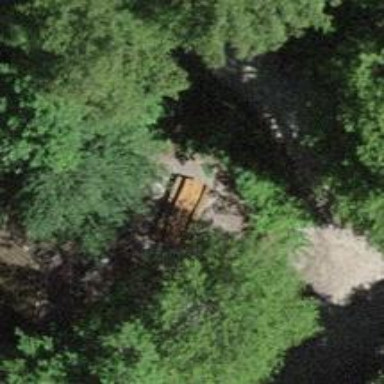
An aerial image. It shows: Picnic table located in leisure land area.